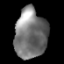
Tissue: prostate
Cell type: T cells
Senescence score: 0.2982
Nuclear area (px): 1546
Mean DAPI intensity: 120.981